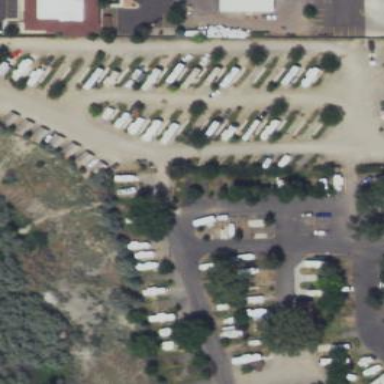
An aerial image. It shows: Caravan site where caravans are parked.